Interaction volume radius: 5 \u00c5
Interaction volume height: 10 \u00c5
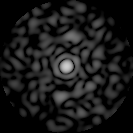
Disorder parameter: 0.8003